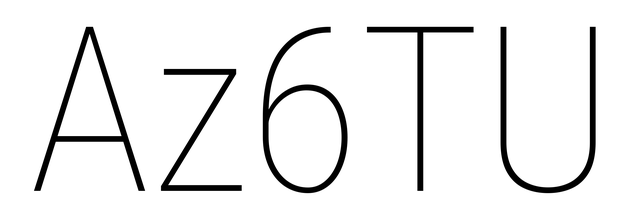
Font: Roboto_Condensed_Thin